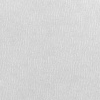
Atmospheric dust classification: dusty